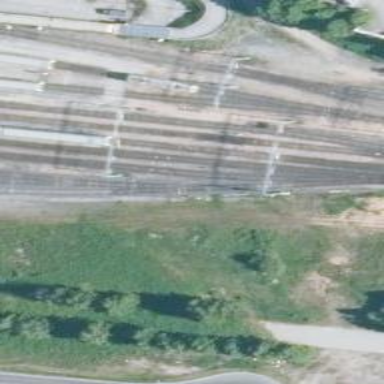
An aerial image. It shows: Wedge used for railway derailment.